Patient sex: M
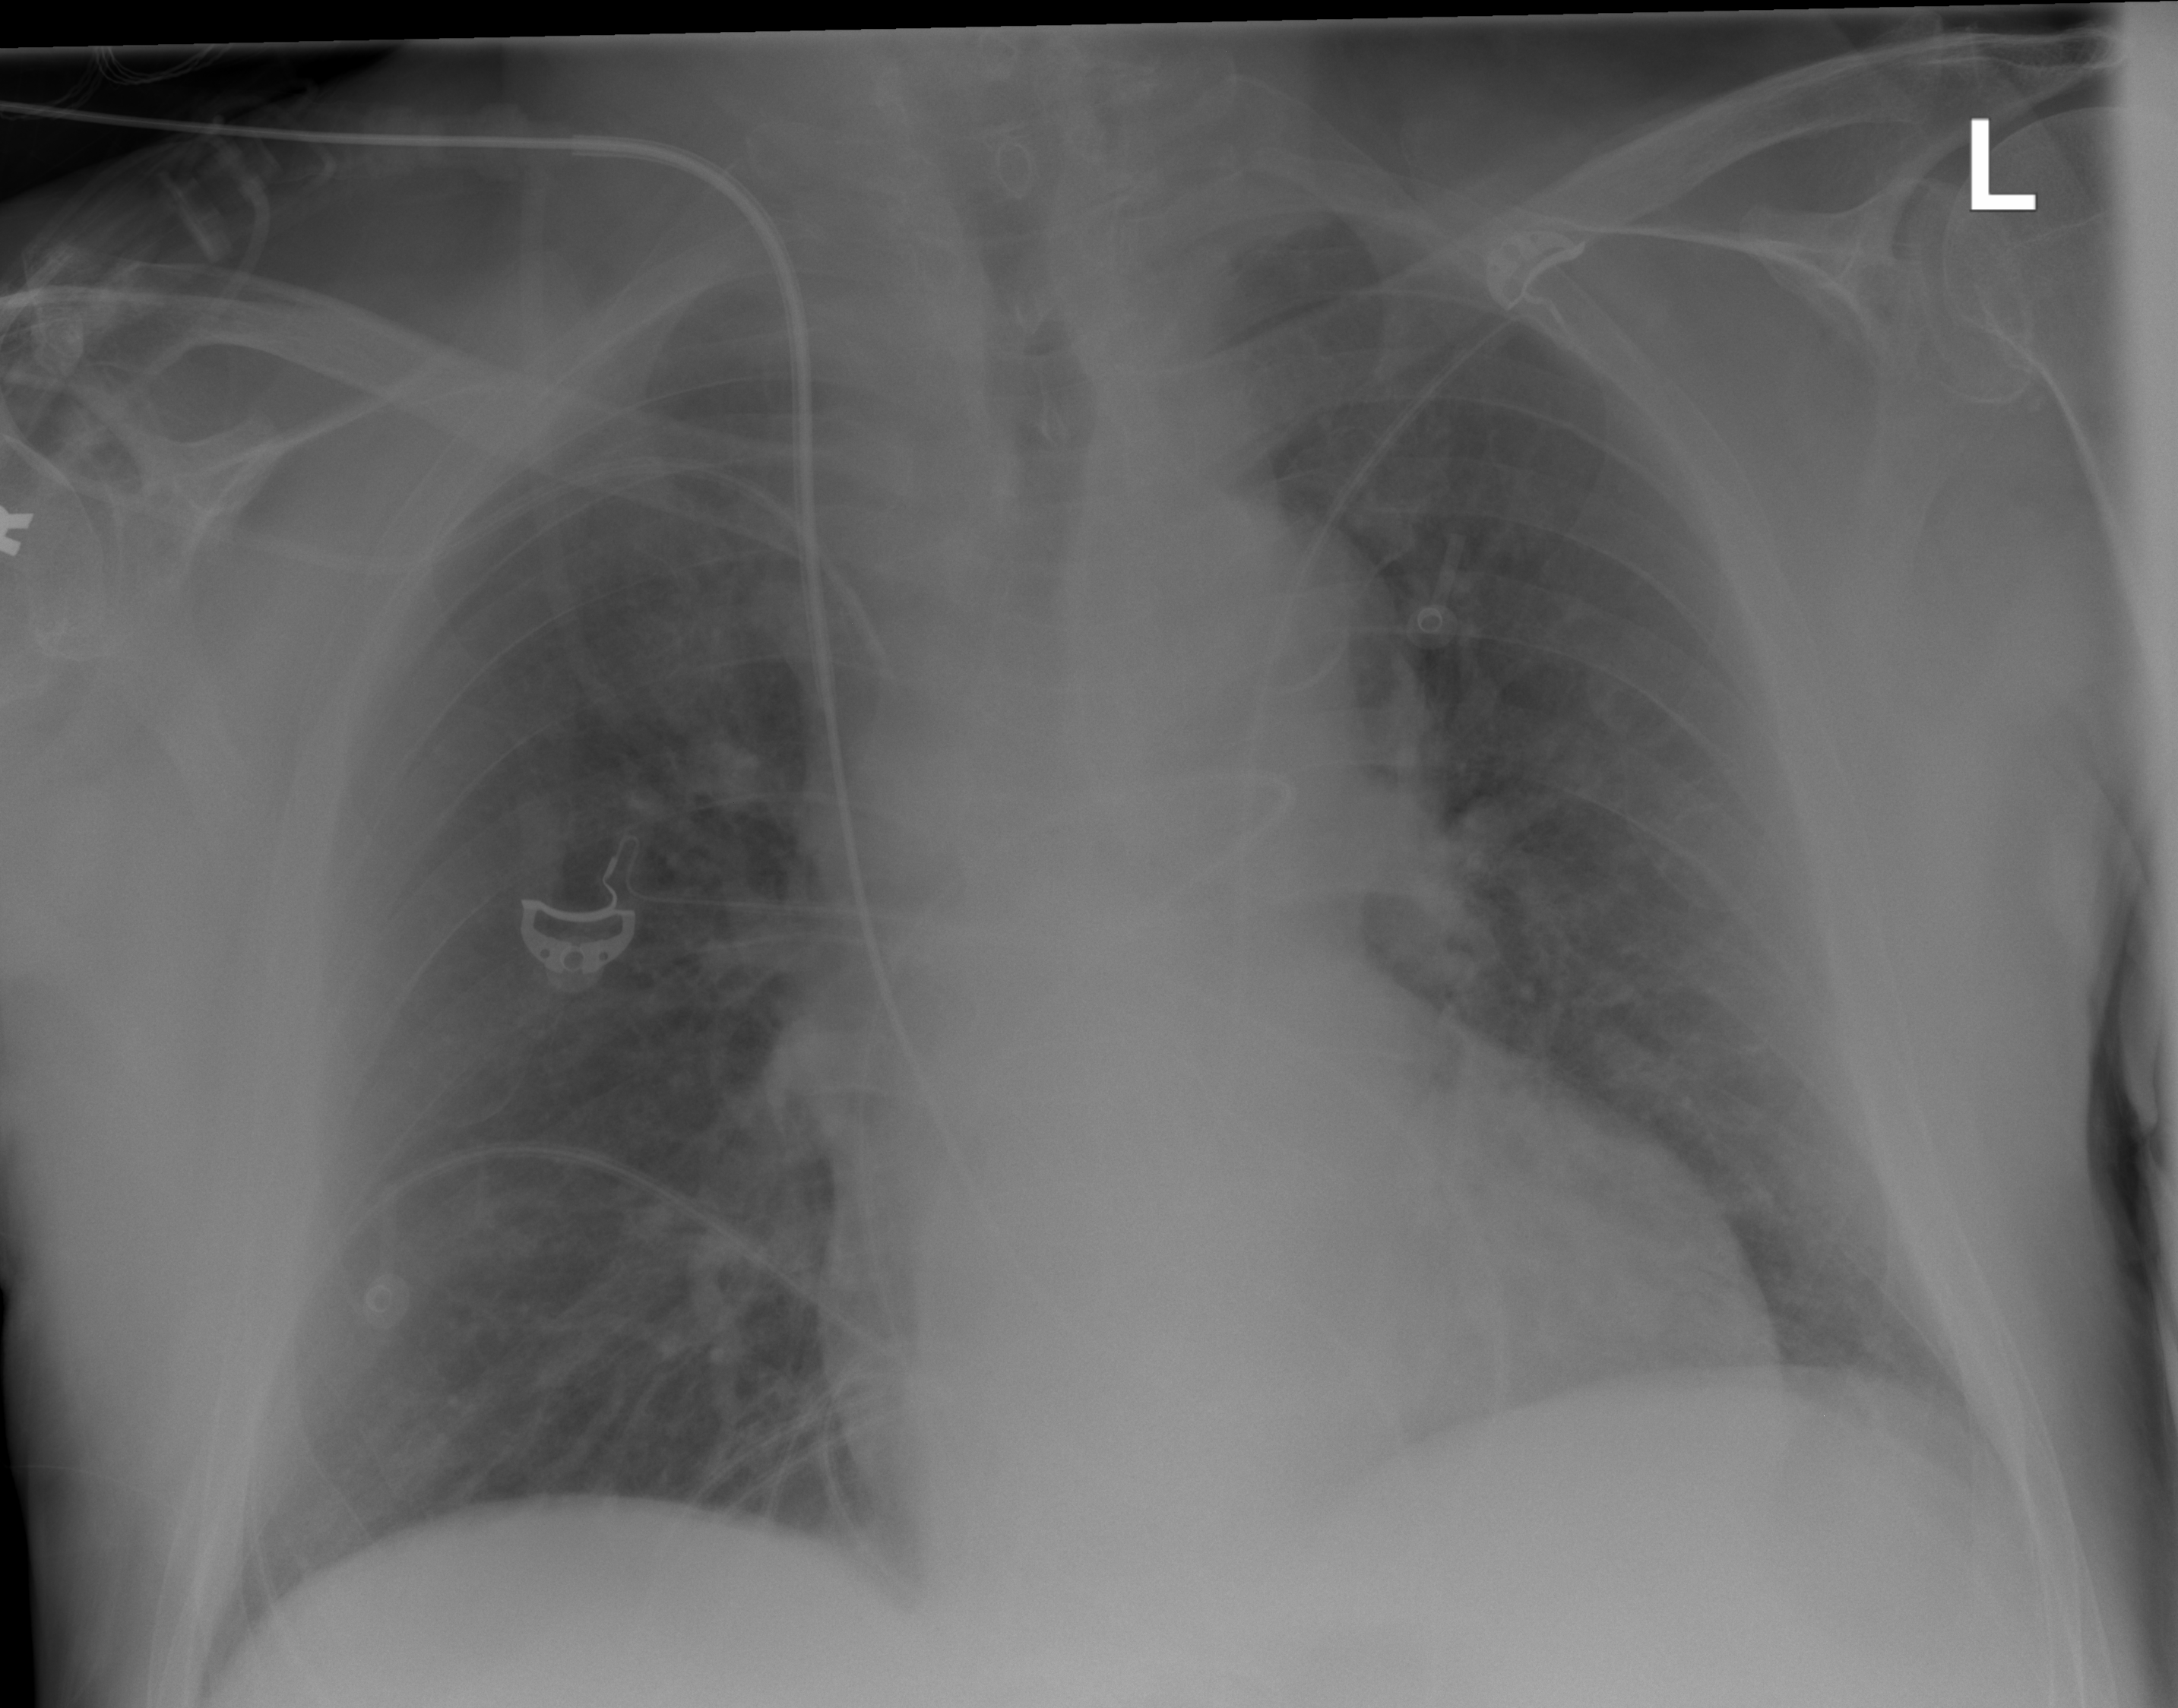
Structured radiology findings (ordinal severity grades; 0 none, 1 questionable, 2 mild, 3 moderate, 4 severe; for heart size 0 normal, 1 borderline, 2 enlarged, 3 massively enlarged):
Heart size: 0
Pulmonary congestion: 2
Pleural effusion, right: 0
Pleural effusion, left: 0
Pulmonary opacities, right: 0
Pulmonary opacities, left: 0
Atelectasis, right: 0
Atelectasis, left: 0